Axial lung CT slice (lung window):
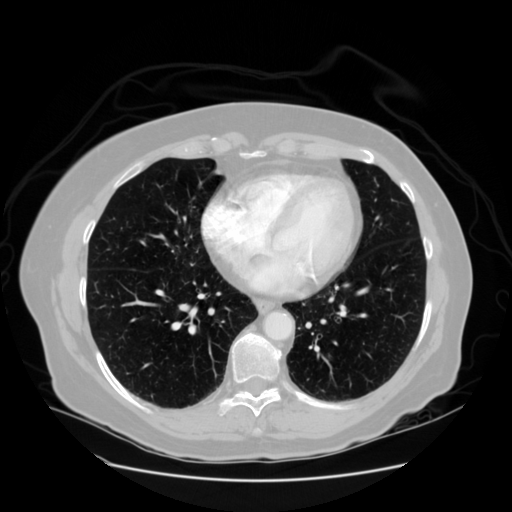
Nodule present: no